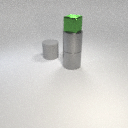
large gray rubber cylinder to the left of large gray metal cylinder